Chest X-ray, PA view. Patient: 34 years old, sex F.
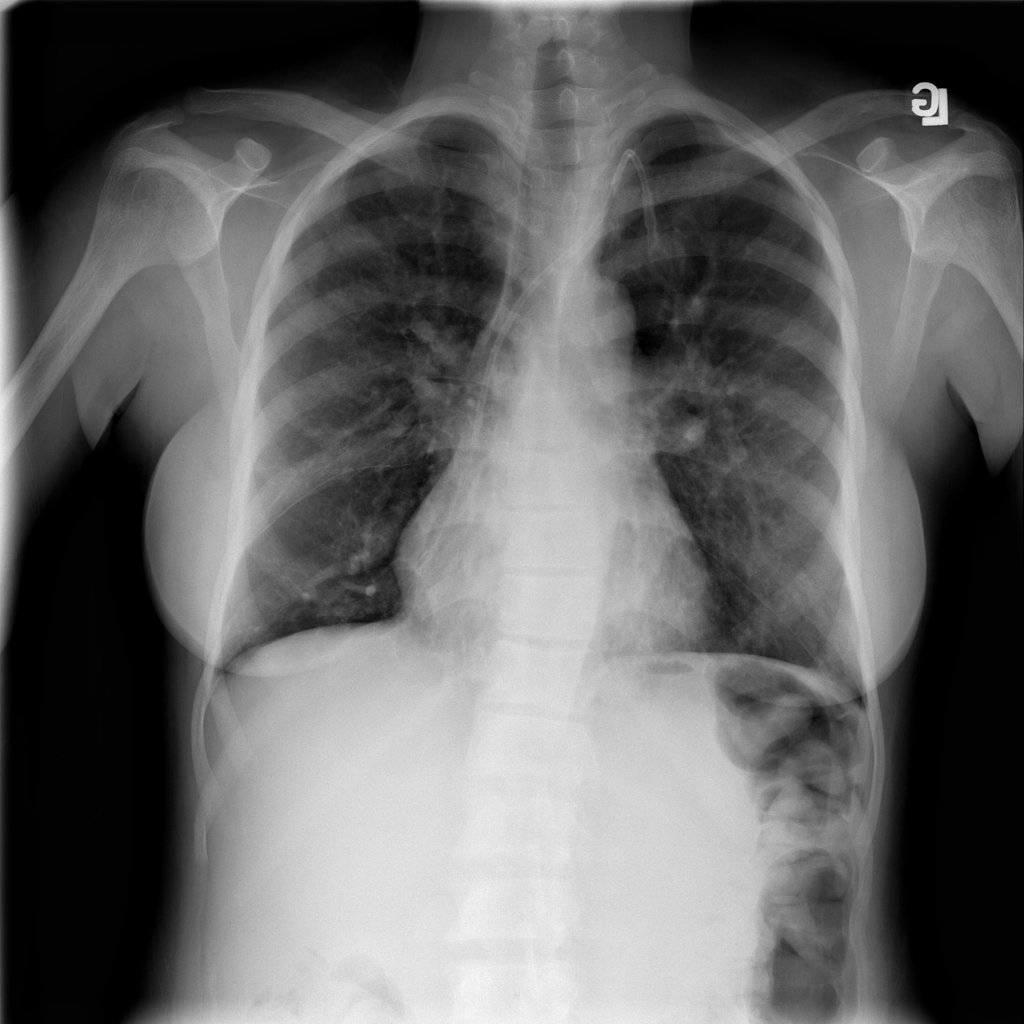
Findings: Infiltration